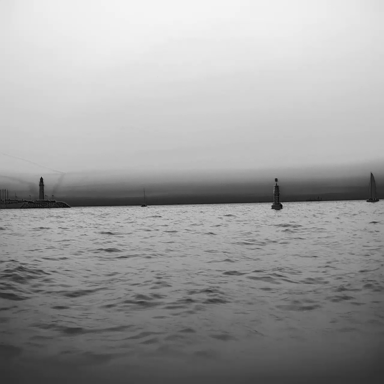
There are two sailboats in the infrared image.